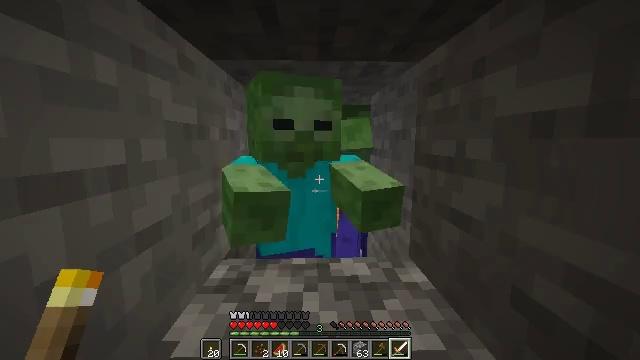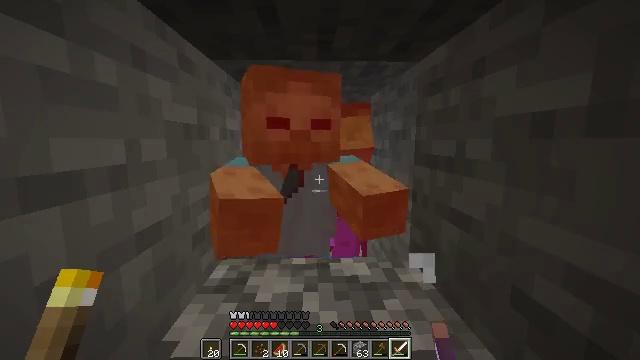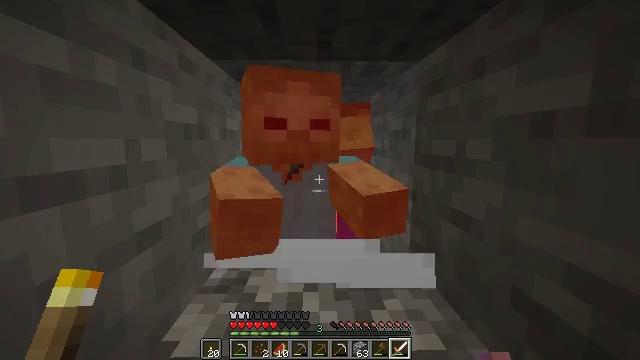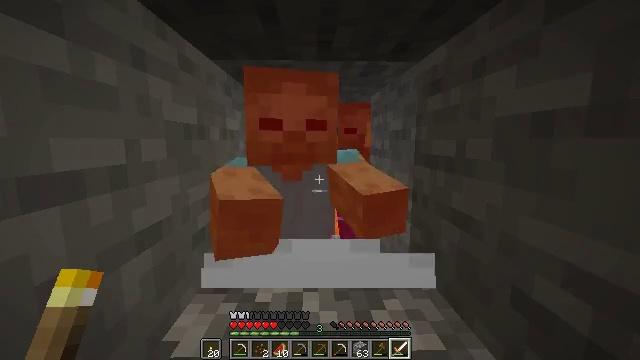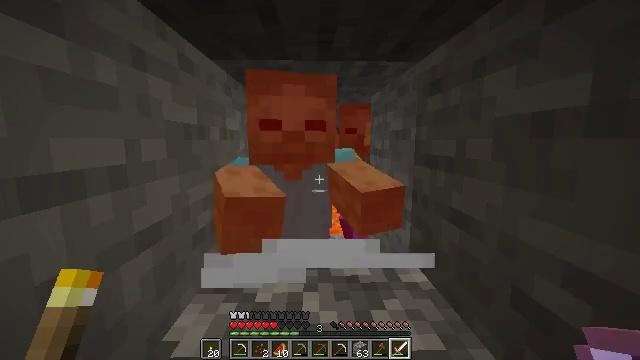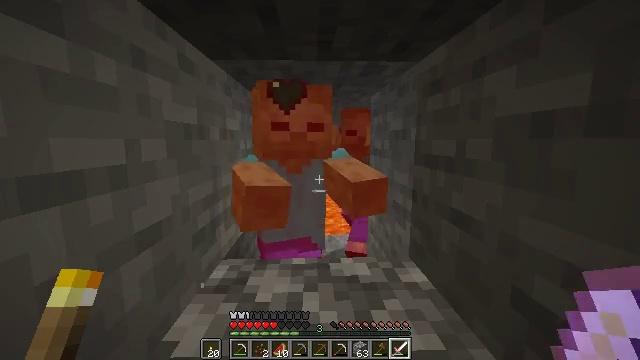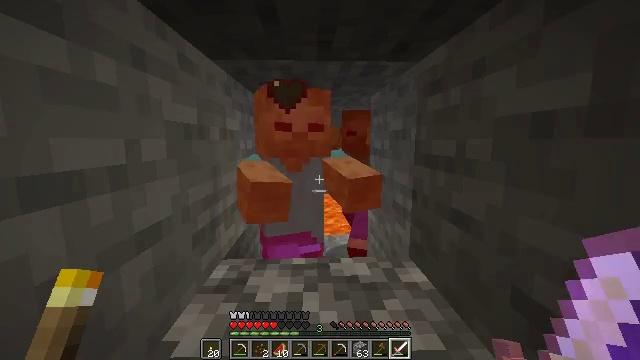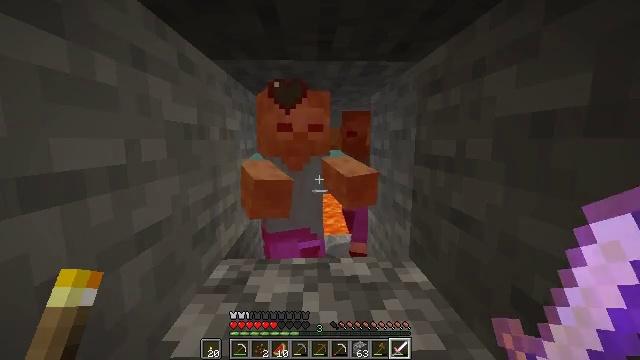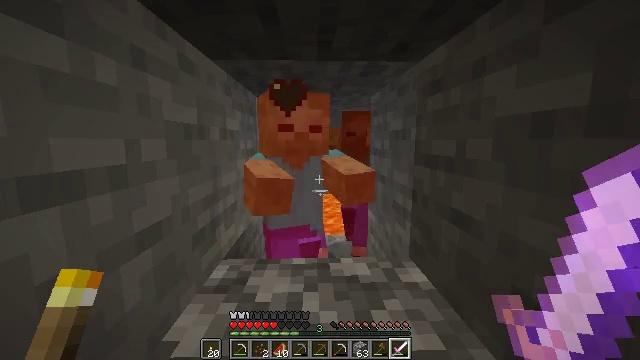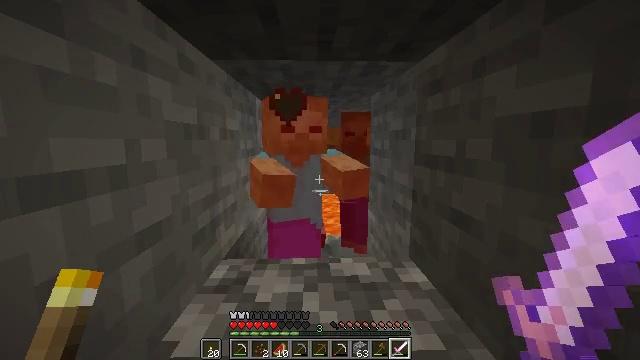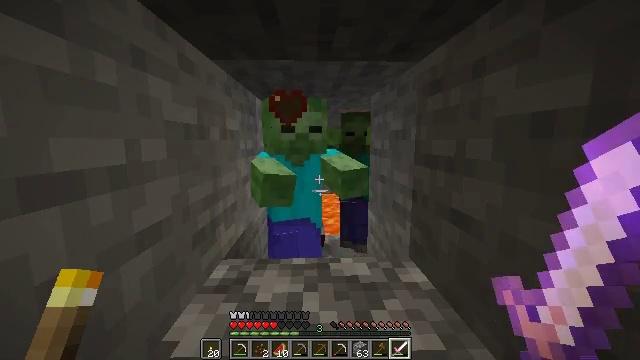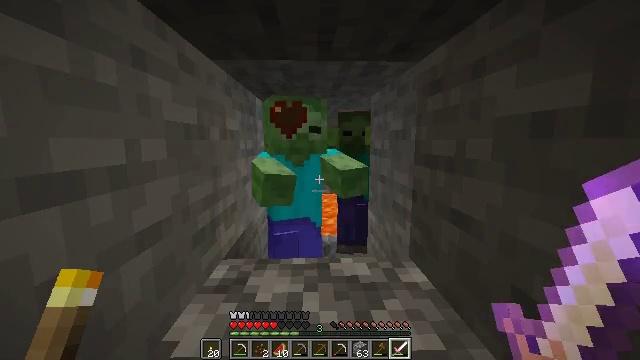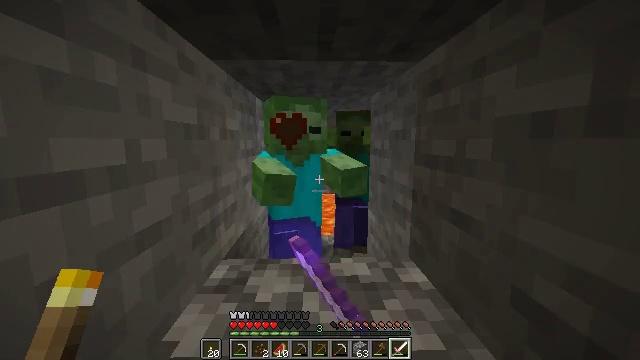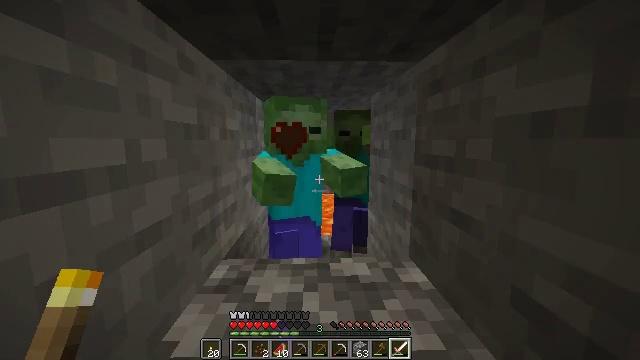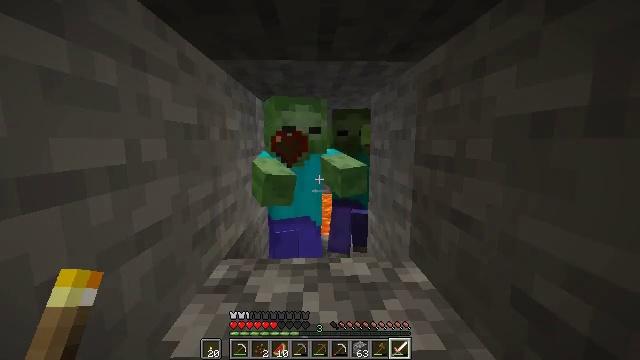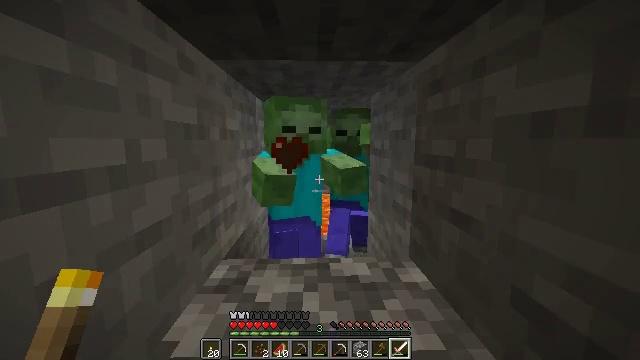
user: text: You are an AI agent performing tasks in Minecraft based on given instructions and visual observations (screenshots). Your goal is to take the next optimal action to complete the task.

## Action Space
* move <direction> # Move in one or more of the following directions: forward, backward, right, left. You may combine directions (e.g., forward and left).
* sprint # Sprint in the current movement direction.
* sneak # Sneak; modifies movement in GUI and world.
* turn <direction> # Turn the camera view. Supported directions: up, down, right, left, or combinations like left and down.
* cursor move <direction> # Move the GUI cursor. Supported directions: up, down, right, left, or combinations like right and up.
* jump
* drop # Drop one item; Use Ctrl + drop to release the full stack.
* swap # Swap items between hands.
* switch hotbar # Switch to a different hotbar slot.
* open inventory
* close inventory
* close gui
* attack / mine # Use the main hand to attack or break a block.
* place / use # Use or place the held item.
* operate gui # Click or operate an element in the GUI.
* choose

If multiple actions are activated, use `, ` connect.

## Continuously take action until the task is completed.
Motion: motion action
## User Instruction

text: Kill a zombie.
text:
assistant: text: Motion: attack / mine
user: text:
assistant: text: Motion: no_op
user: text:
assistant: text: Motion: no_op
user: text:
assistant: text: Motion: no_op
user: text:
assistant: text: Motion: no_op
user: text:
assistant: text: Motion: no_op
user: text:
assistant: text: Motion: no_op
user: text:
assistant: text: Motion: no_op
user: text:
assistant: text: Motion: no_op
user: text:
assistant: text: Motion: no_op
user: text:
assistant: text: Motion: attack / mine
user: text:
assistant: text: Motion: attack / mine
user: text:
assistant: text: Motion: attack / mine
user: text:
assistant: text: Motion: attack / mine
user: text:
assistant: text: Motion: attack / mine
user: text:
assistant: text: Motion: no_op